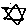
Label: star